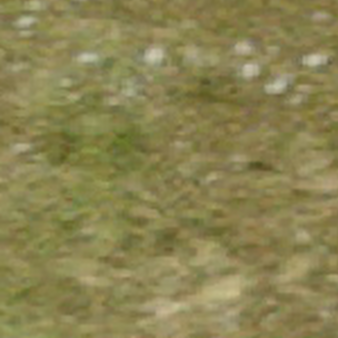
Label: other